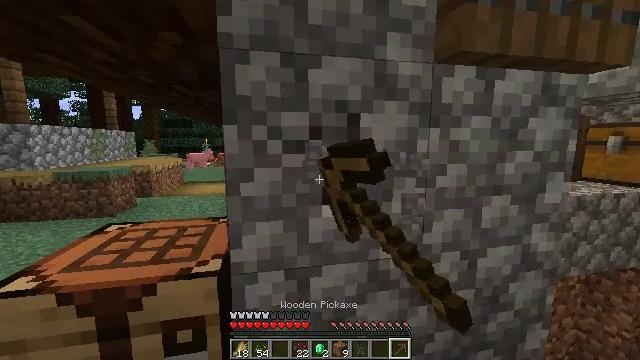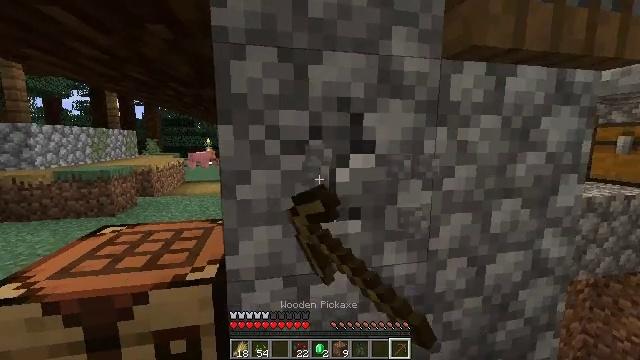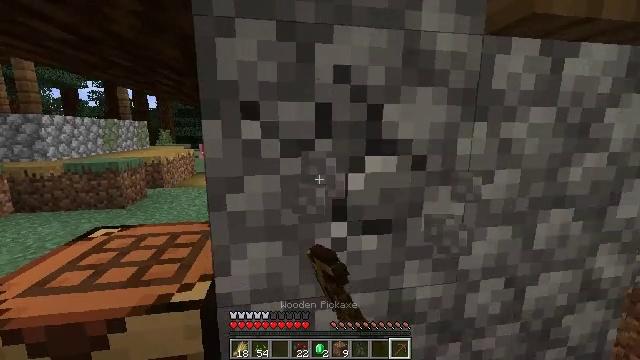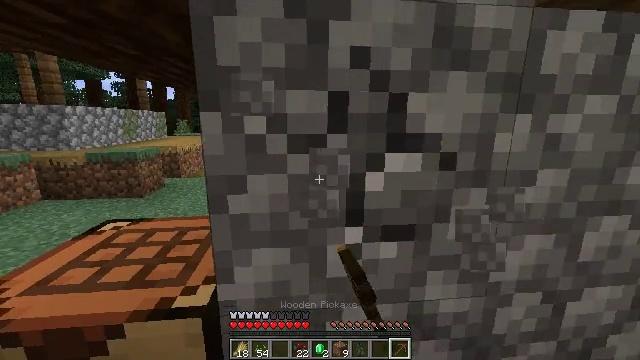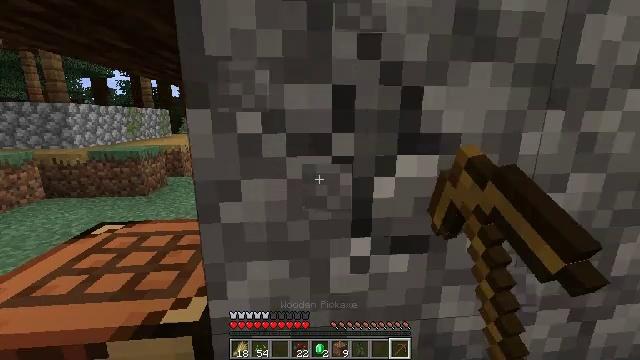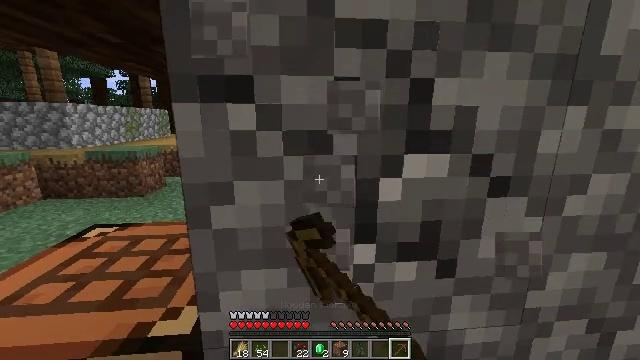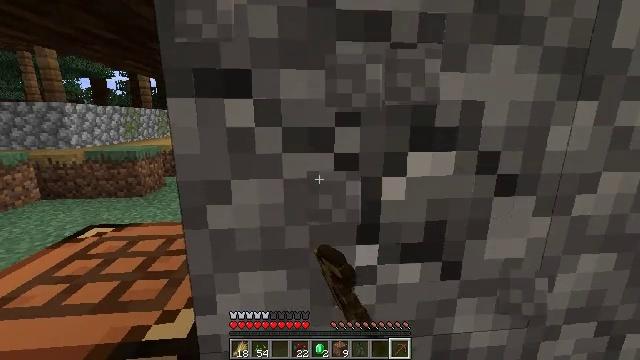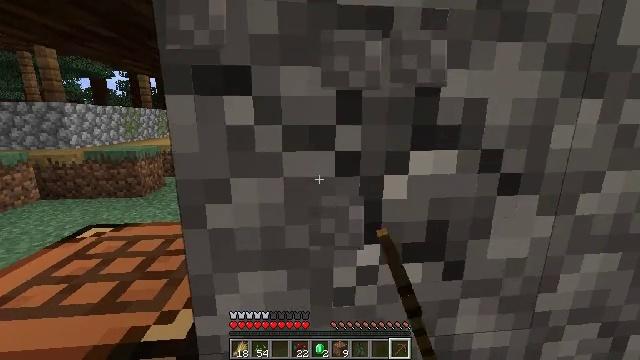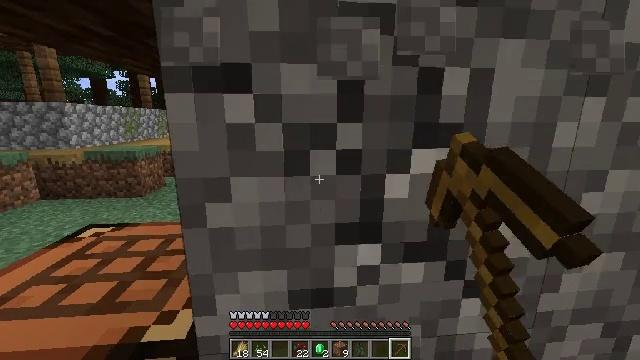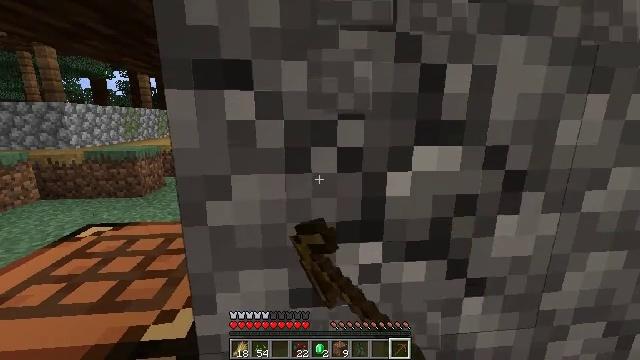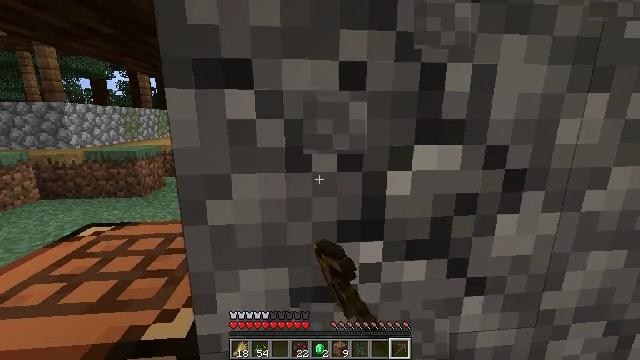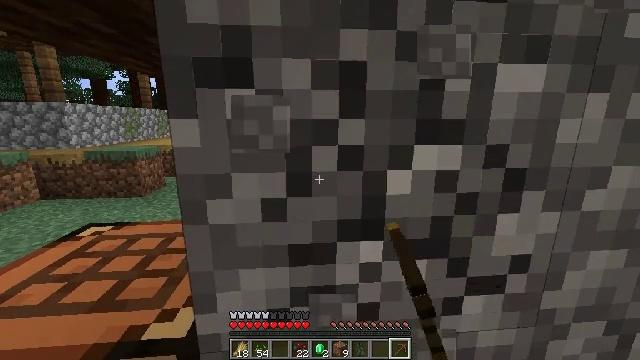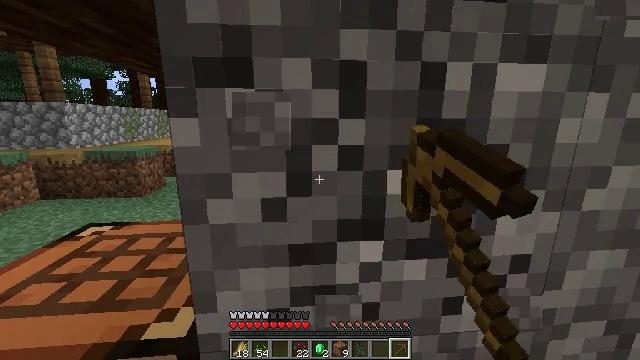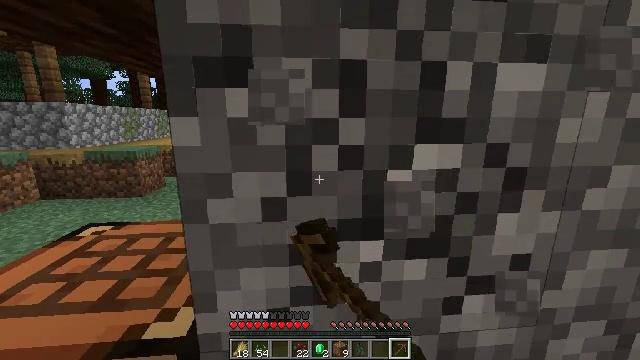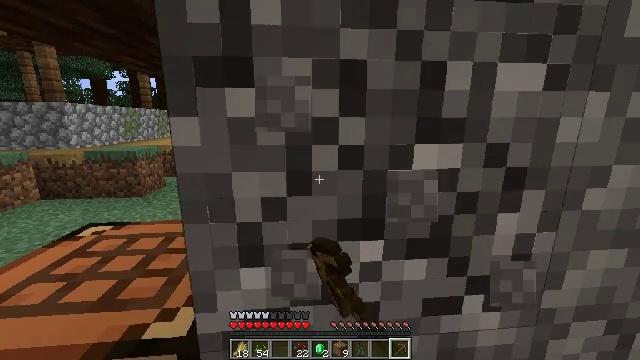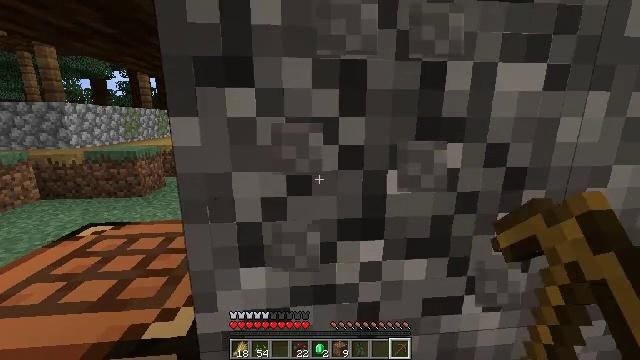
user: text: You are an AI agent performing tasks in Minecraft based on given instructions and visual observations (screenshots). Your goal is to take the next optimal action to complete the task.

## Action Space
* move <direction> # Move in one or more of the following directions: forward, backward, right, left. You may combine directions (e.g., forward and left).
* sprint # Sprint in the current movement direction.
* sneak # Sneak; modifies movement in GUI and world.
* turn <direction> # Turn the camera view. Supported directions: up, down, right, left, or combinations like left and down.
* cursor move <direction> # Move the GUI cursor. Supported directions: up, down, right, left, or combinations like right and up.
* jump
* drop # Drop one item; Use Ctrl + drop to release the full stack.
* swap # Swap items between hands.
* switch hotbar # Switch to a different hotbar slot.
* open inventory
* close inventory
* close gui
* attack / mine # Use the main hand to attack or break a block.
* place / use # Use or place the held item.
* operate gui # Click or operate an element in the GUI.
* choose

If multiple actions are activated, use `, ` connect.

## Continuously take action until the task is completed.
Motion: motion action
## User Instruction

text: Digging the cobblestone underground.
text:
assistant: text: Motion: move forward, attack / mine
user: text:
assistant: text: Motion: move forward, turn left and down, attack / mine
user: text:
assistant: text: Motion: turn left and down, attack / mine
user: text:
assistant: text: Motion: attack / mine
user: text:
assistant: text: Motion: attack / mine
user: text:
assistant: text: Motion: attack / mine
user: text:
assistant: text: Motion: attack / mine
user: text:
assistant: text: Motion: attack / mine
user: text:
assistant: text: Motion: attack / mine
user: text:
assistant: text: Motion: attack / mine
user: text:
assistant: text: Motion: attack / mine
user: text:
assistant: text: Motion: attack / mine
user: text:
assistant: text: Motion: attack / mine
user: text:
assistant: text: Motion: attack / mine
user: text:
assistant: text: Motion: attack / mine
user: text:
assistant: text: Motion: attack / mine
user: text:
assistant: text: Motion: attack / mine
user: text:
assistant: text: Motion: attack / mine
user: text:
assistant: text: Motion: attack / mine
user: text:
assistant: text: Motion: attack / mine
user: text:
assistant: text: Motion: attack / mine
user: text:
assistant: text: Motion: attack / mine
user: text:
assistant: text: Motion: attack / mine
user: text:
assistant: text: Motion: attack / mine
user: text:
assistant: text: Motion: attack / mine
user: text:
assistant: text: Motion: attack / mine
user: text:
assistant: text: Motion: attack / mine
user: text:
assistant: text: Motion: attack / mine
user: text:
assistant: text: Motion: attack / mine
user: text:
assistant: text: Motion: attack / mine